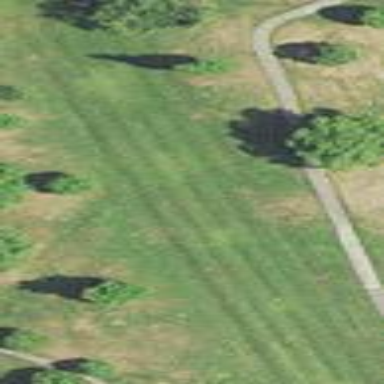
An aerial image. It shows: Scenic golf fairway.